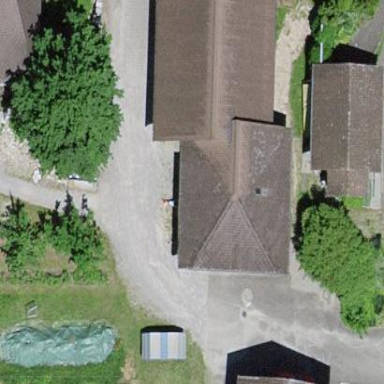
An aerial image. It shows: Service building.